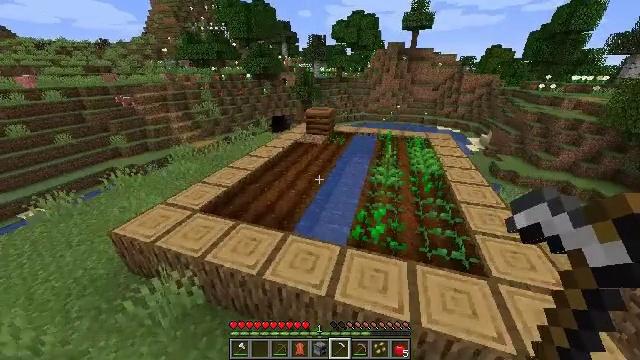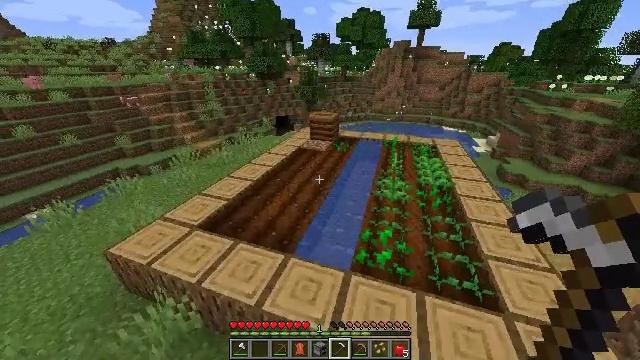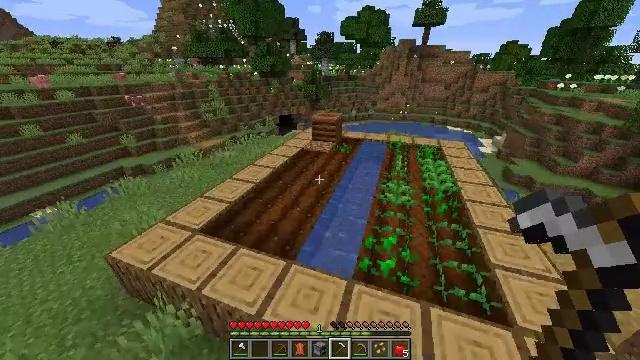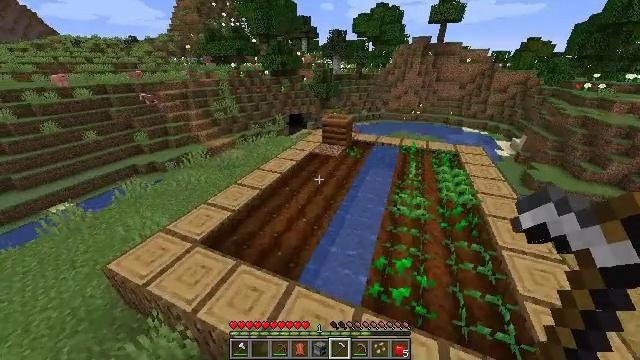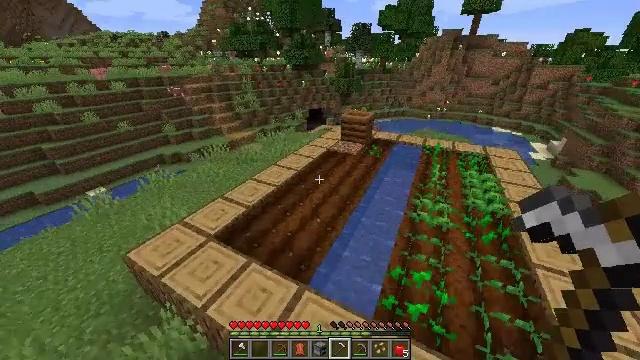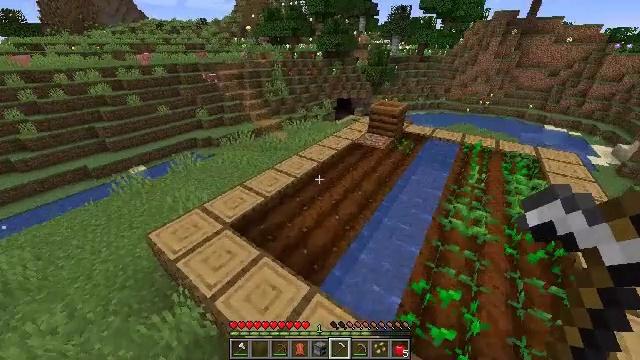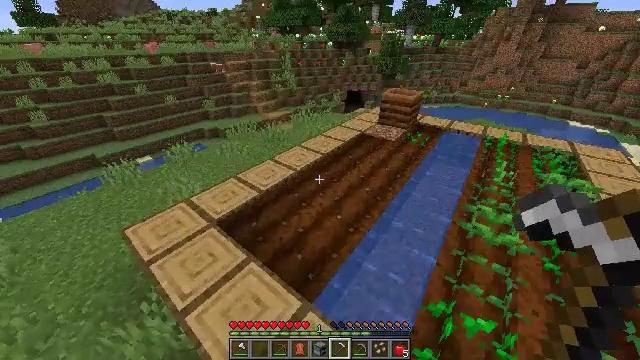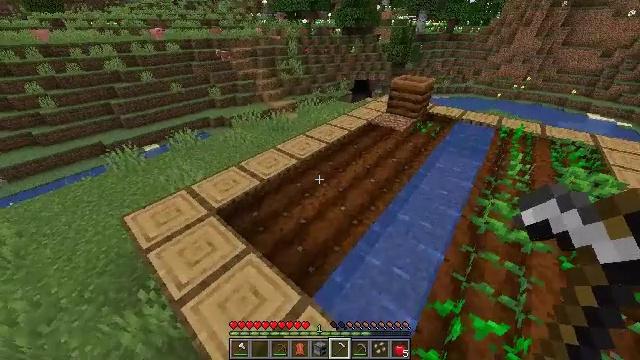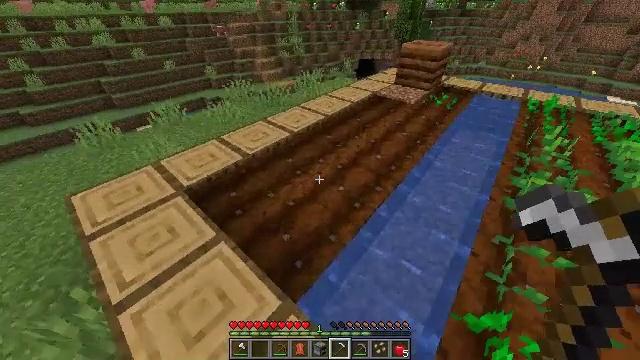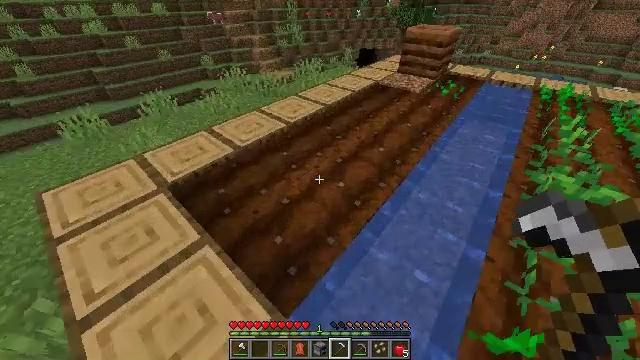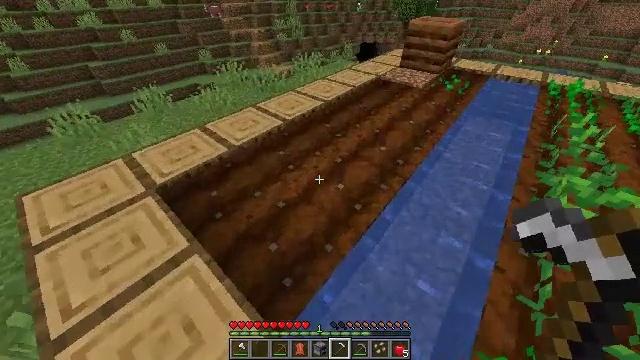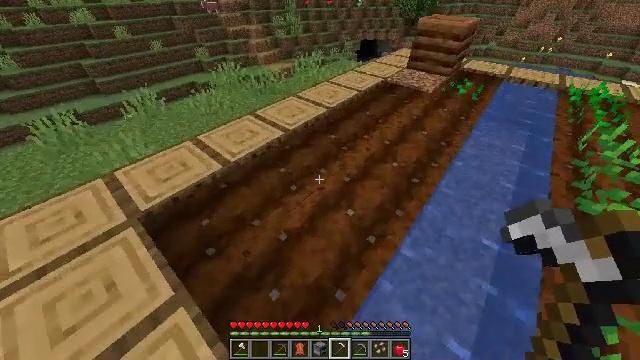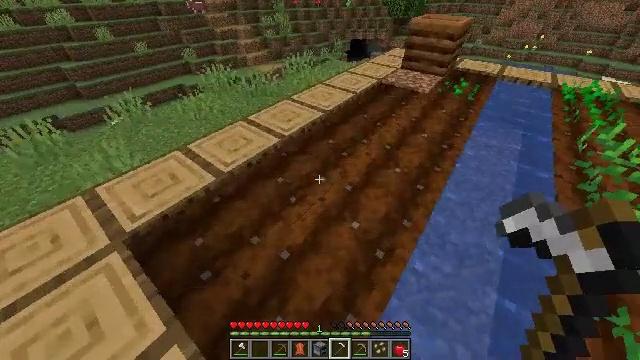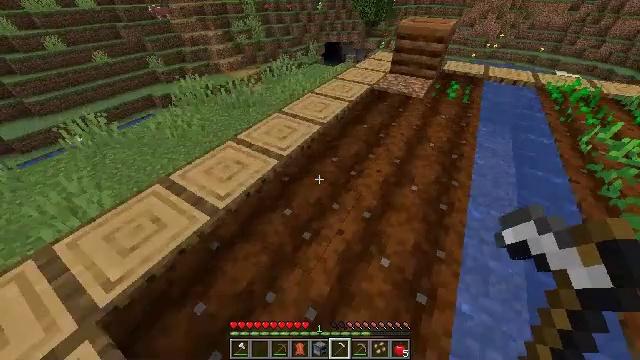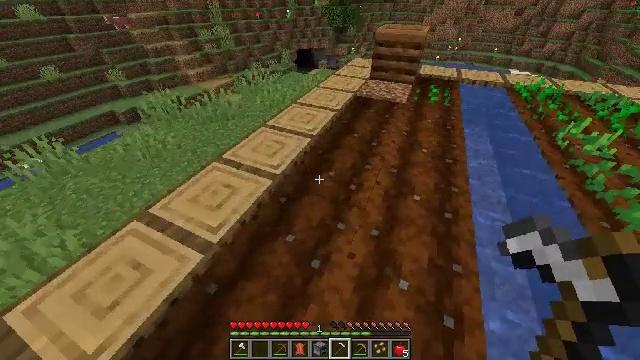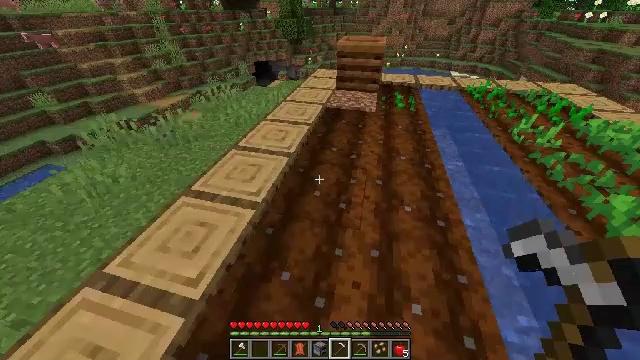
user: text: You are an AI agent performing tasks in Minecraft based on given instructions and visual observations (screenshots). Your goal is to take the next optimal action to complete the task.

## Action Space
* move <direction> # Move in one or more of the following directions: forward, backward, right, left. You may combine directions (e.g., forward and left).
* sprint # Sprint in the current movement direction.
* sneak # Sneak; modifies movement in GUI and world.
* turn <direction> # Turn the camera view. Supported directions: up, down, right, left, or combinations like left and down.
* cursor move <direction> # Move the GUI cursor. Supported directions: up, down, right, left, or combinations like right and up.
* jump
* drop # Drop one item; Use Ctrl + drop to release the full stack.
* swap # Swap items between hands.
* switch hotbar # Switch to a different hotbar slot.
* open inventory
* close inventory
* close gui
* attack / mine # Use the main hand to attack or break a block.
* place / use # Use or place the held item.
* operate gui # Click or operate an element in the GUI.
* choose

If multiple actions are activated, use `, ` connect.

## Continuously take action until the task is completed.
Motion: motion action
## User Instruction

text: Mine the composter block.
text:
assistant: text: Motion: move forward, sprint, turn left, jump
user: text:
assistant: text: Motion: move forward, sprint, jump
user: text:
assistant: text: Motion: move forward, sprint, turn left, jump
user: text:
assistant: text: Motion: move forward, sprint, turn left and down, jump
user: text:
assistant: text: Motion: move forward, sprint, turn left and down, jump
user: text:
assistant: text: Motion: move forward, sprint, turn left and down
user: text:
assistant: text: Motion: move forward, sprint, turn left and down
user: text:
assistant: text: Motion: move forward and move left, sprint, turn down
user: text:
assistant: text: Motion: move forward and move left, sprint, turn down
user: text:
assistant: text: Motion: move forward and move left, sprint, turn down
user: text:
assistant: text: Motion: move forward and move left, sprint
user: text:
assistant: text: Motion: move forward and move left, sprint, turn right
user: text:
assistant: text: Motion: move forward and move left, sprint, turn right
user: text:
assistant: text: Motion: move forward and move left, sprint, turn right and up
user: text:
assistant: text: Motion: move forward, sprint, turn right and up
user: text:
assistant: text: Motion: move forward, turn right and up
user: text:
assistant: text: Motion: move forward, turn right and up
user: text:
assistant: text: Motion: move forward, turn right
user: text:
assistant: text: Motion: move forward, turn right and down
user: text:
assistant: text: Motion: move forward, turn right and down
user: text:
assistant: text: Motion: move forward
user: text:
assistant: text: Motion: move forward
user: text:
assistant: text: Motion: move forward
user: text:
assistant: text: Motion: move forward
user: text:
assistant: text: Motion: move forward, turn left and up
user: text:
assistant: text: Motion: move forward, turn up
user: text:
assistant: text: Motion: move forward and move left, turn up
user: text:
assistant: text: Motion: move forward and move left, turn up
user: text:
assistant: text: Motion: move forward and move left
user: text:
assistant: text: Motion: move forward and move left, turn right